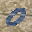
Label: 0